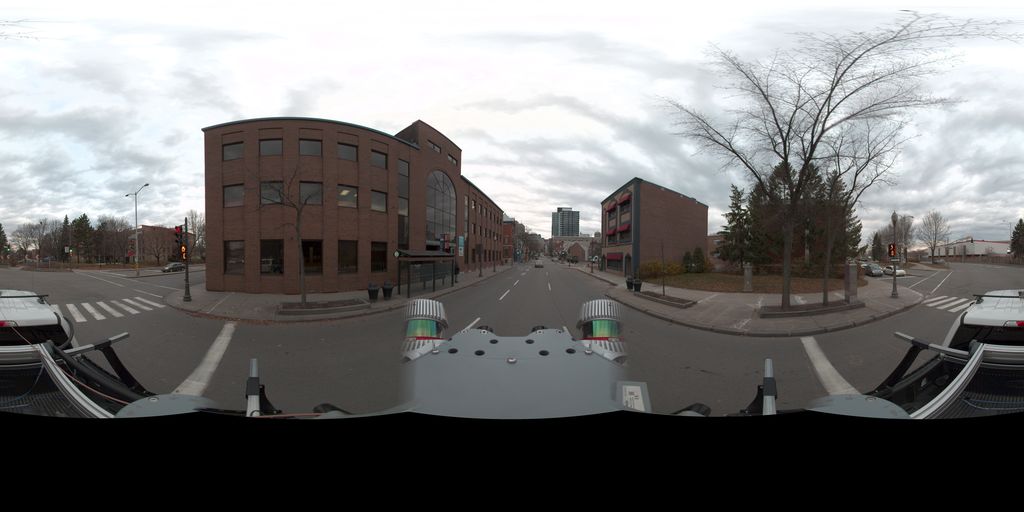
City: quebec_city